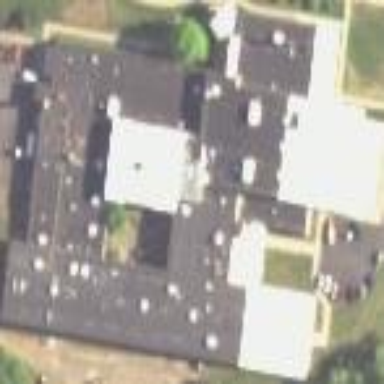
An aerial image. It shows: School building.